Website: apple
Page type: account-selection
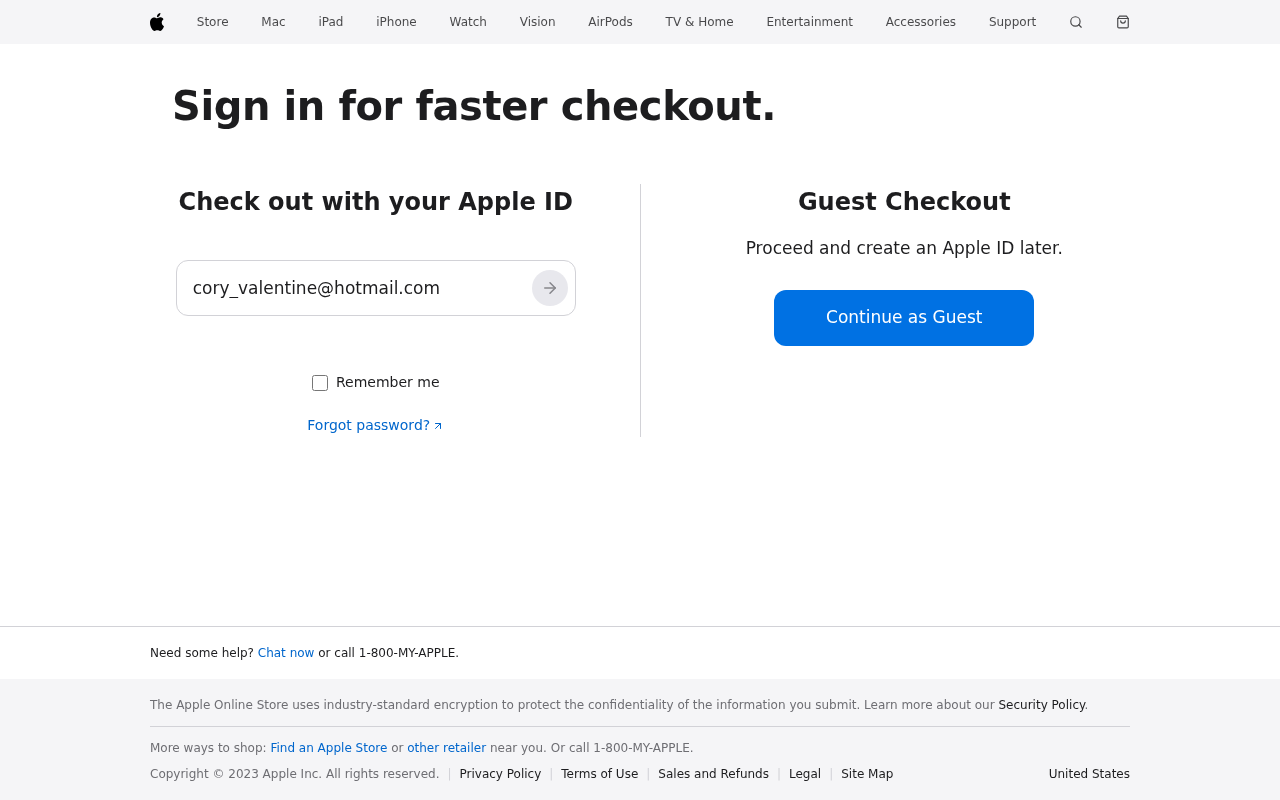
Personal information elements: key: PII_EMAIL
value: cory_valentine@hotmail.com